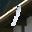
Label: 1